Question: i have recently installed 'genymotion' 2.3.0 on 'ubuntu 14.04lts' and created a virtual device but when i lunch the virtual device it doesn't show the android home screen in it's right place and i don't have any control on the virtual device . here is a screen shot what i am facing with:

i don't get any errors but after a few seconds virtual device suddenly closes up !! i don't know where the problem is! i have tried to reinstall 'genymotion' and recreate virtual device with no luck !
so any help?
Thanks in advance!
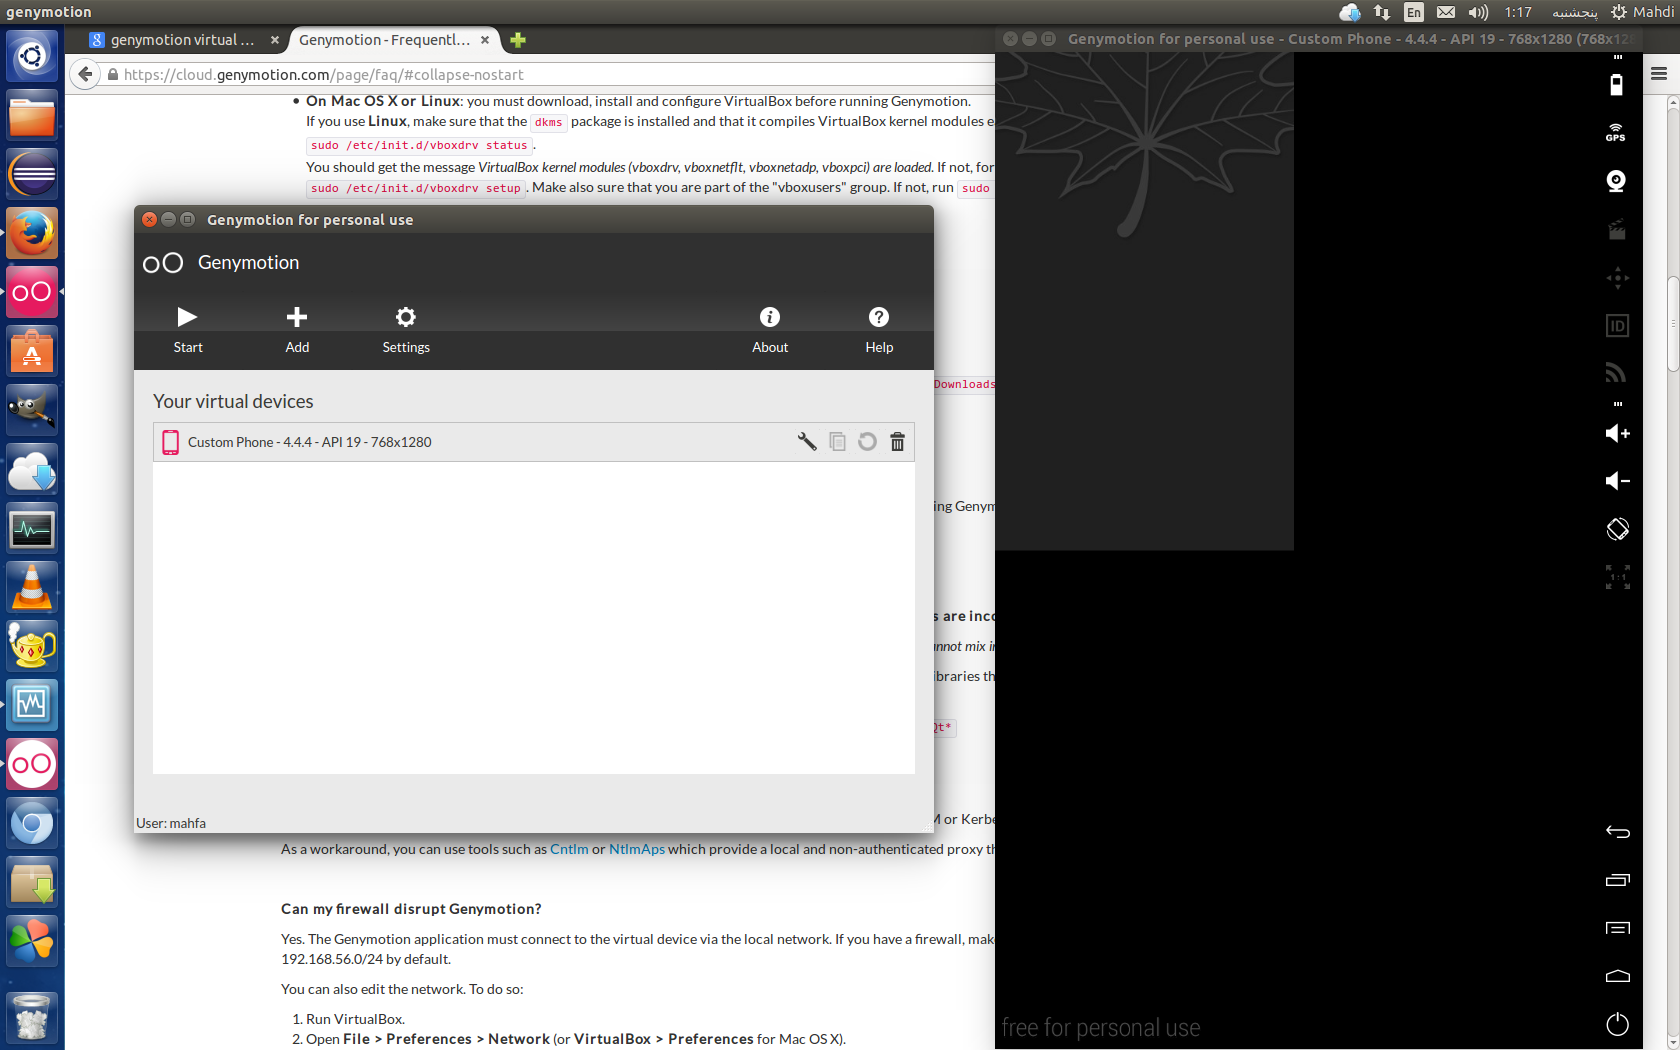
Answer: i have finally solved my problem by installing "'NVidia' legacy binary driver" .
'''
System settings > Software & updates > Additional Drivers
'''